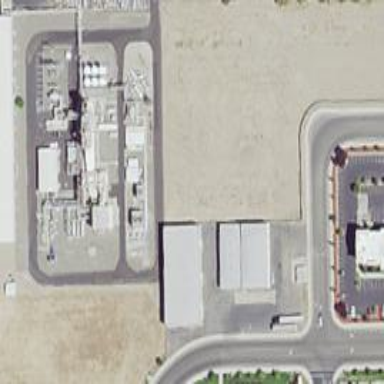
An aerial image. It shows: Industrial area with power plant.